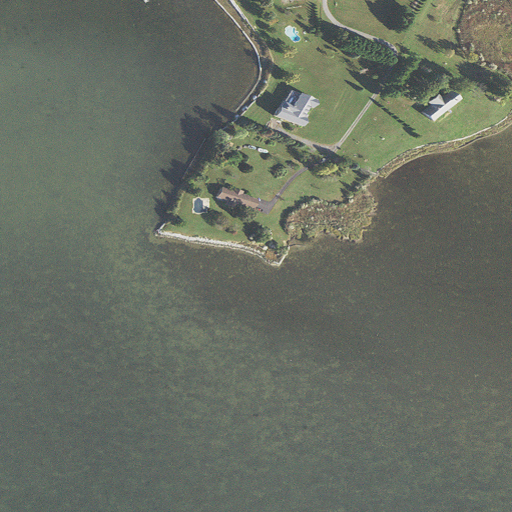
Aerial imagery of cape in Maryland named Middle Point containing open water, cultivated crops, herbaceous wetlands, barren land, open development, and low intensity development